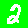
Digit: 2